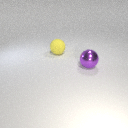
large purple metal sphere in front of large yellow rubber sphere